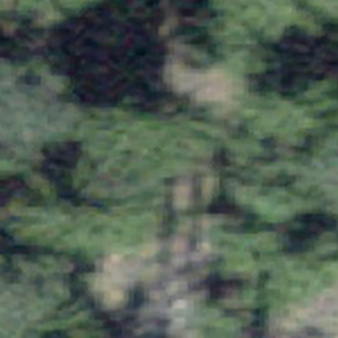
Label: other